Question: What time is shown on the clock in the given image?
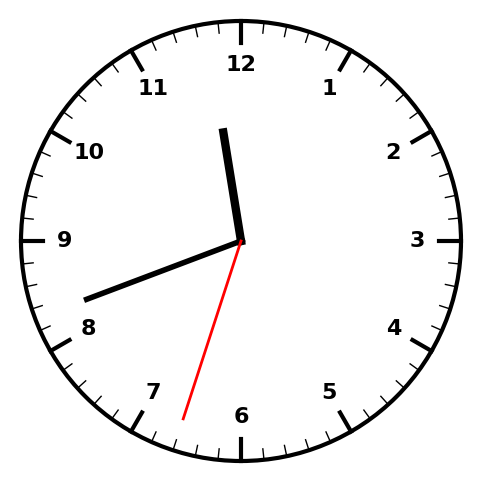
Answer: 11:41:33